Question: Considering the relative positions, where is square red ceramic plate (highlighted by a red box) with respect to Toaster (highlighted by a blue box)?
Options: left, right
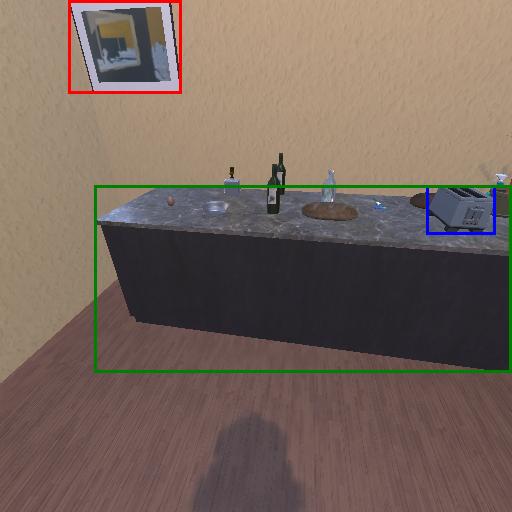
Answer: left